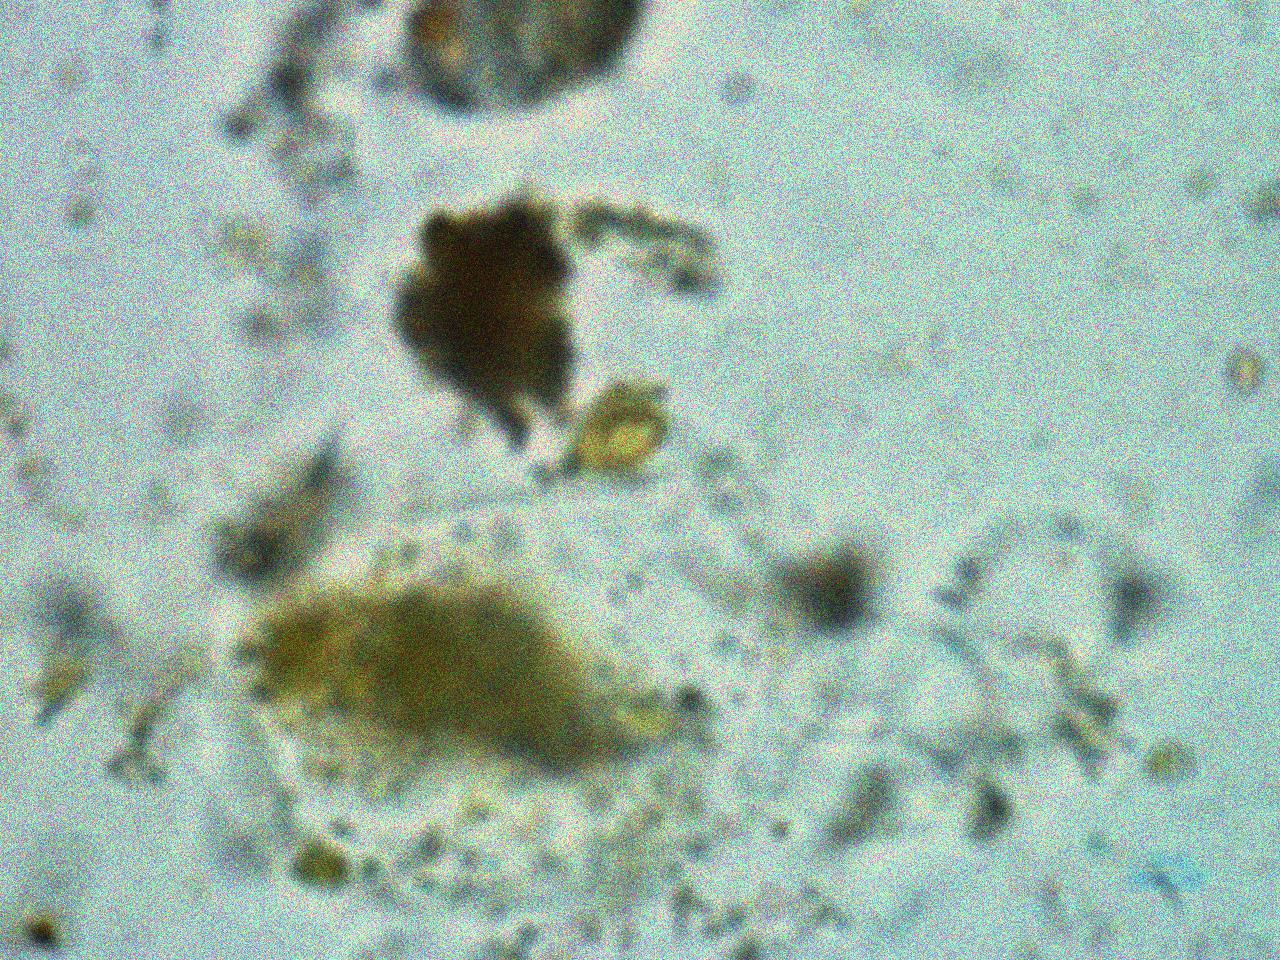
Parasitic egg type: Opisthorchis viverrine